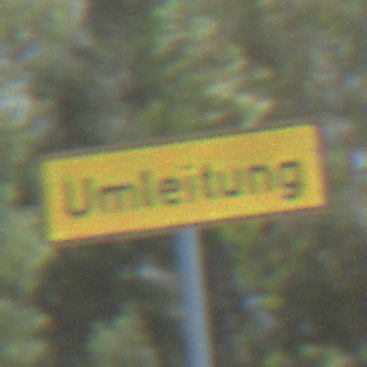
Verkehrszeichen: Umleitungsankuendigung
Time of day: Midday
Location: Outdoor (Nature)
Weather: Clear
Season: NotSpecified
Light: Natural